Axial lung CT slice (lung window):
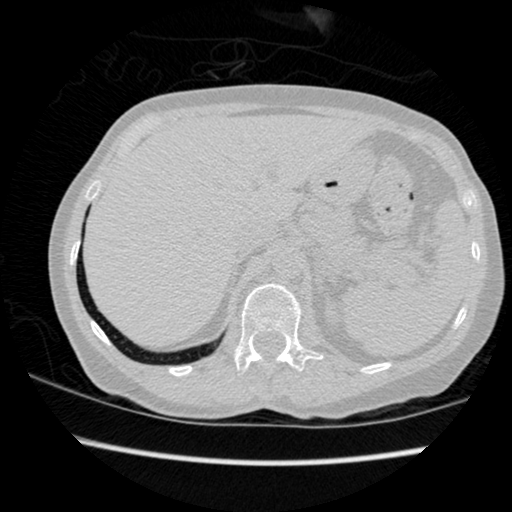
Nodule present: no